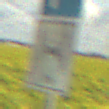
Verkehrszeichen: CarsharingfahrzeugeFrei
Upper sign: Parken
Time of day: Midday
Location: Outdoor (RoadRail)
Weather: PartlyCloudy
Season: NotSpecified
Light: Natural